Interaction volume radius: 5 \u00c5
Interaction volume height: 25 \u00c5
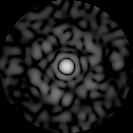
Disorder parameter: 0.8595